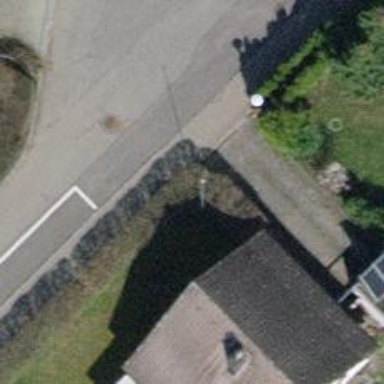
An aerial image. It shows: Hedge barrier.